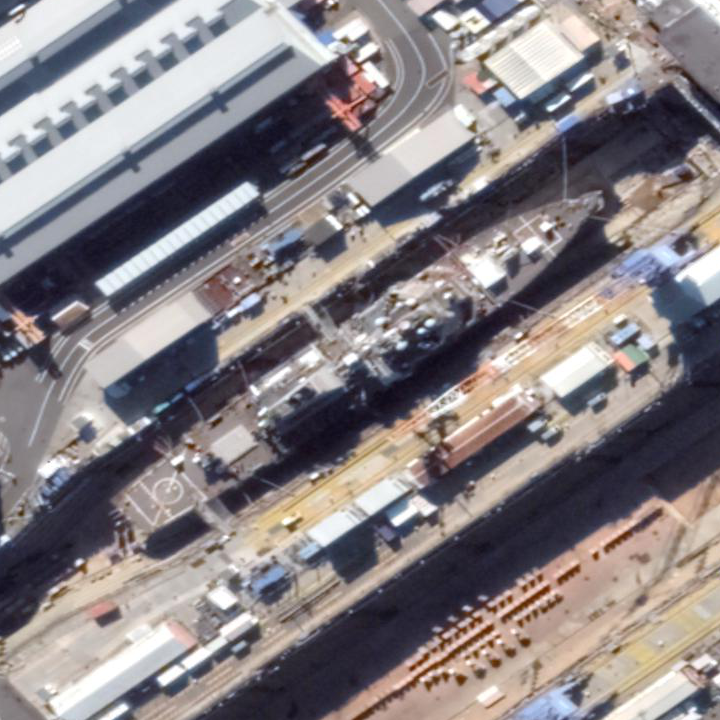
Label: Arleigh_Burke-class_destroyer